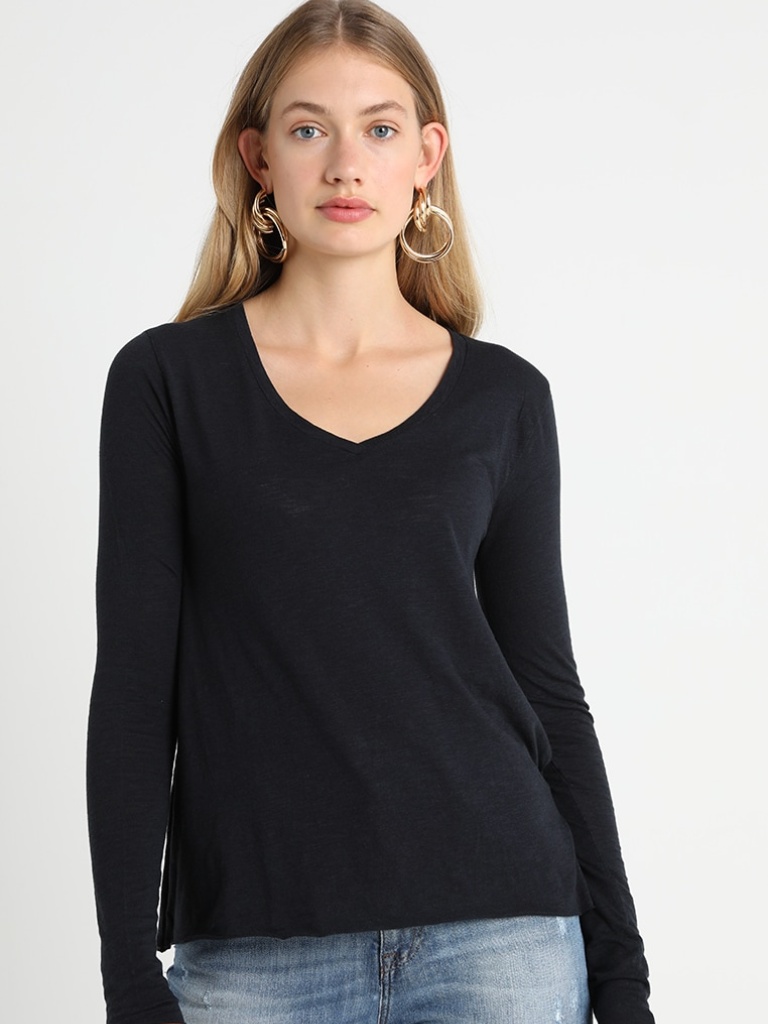
knit relaxed a long-sleeved with the sleeves down waist length Untucked v-neck sweater